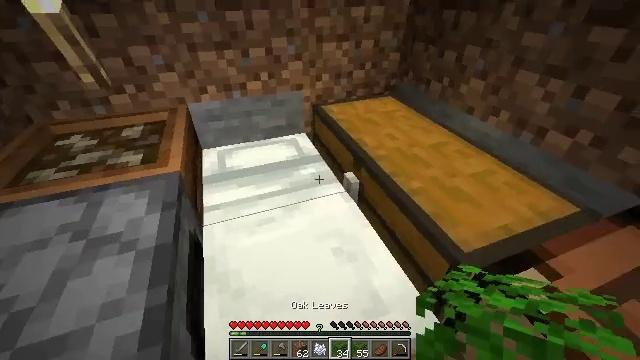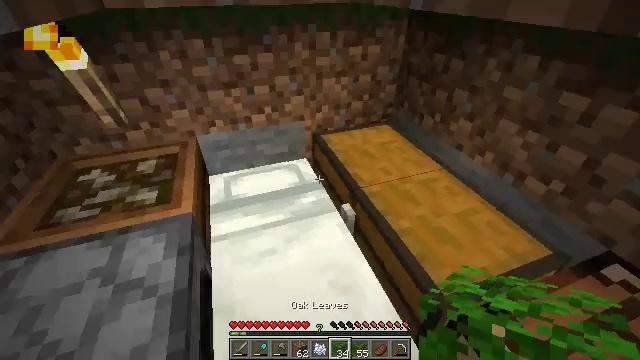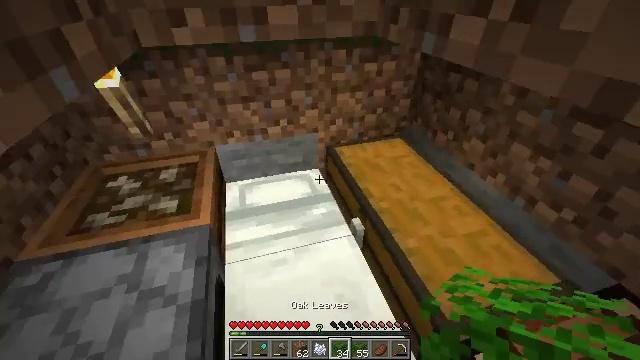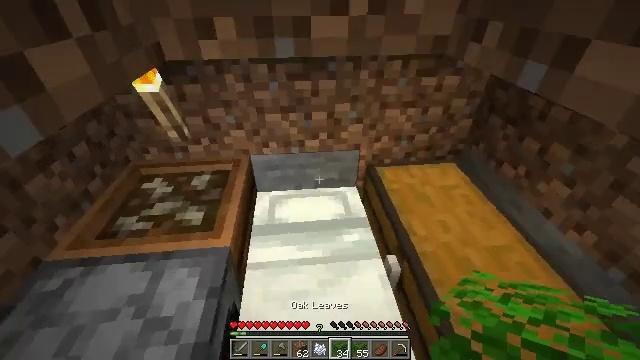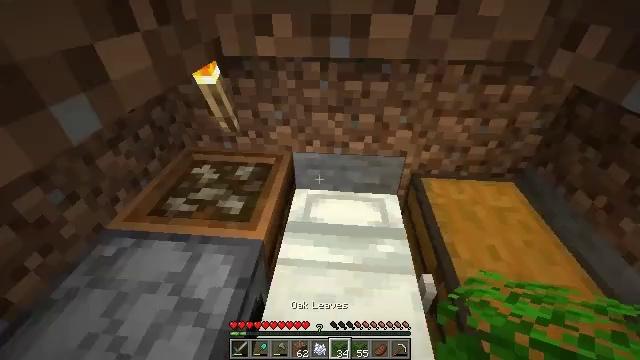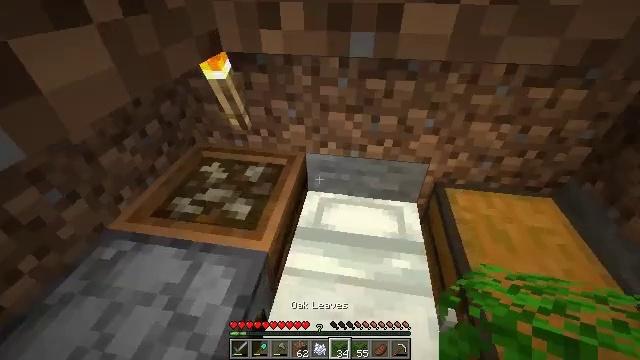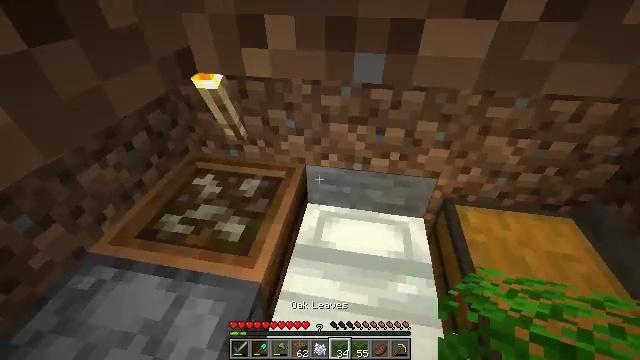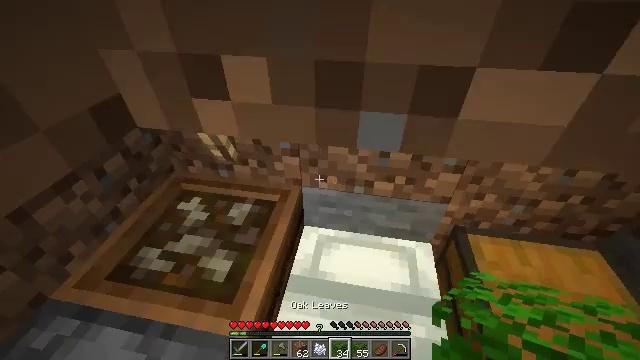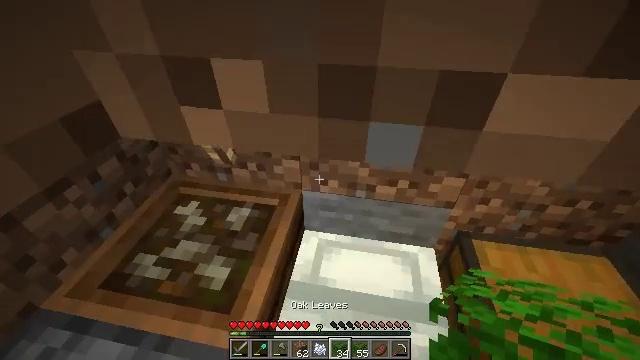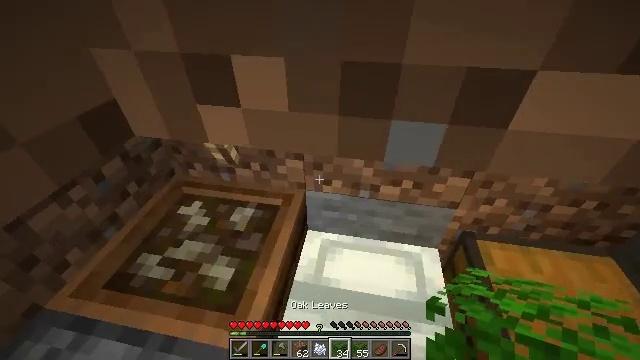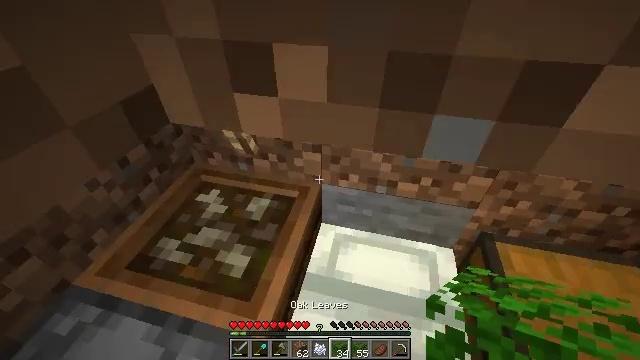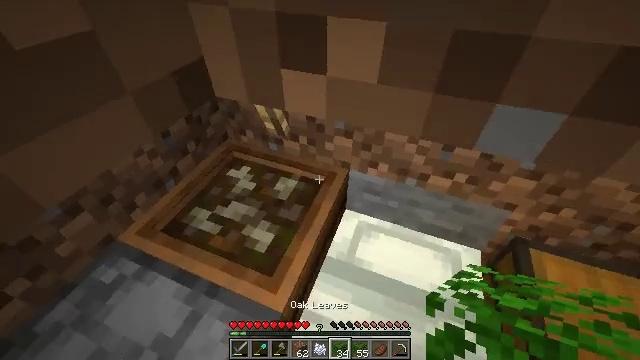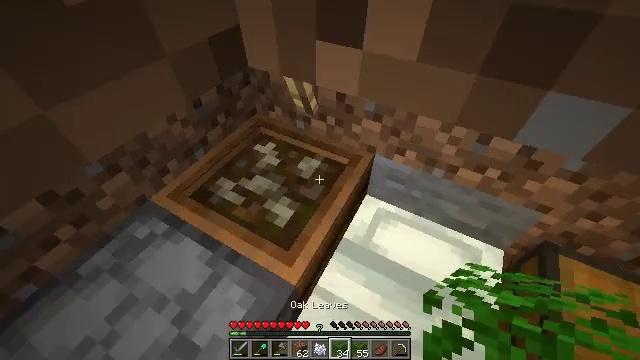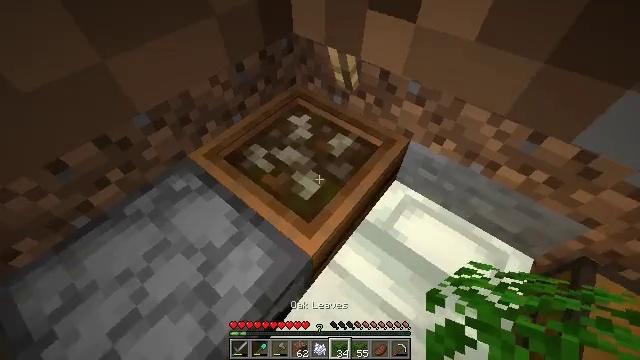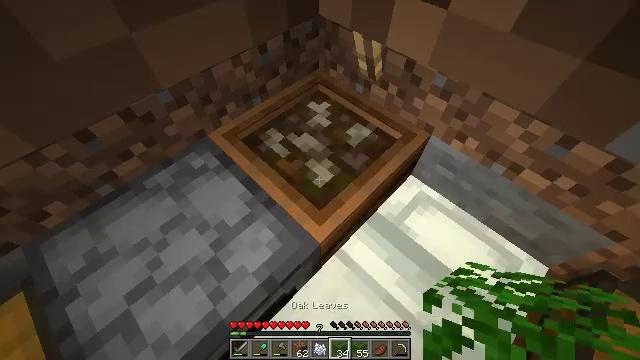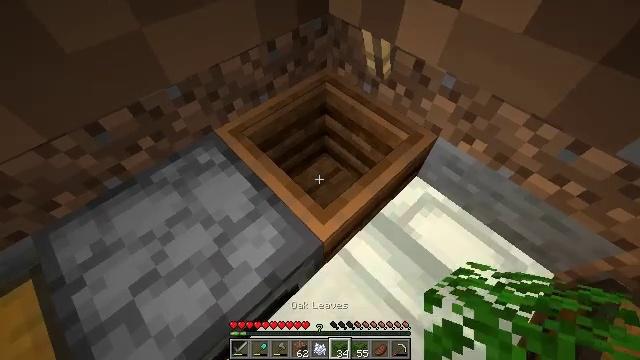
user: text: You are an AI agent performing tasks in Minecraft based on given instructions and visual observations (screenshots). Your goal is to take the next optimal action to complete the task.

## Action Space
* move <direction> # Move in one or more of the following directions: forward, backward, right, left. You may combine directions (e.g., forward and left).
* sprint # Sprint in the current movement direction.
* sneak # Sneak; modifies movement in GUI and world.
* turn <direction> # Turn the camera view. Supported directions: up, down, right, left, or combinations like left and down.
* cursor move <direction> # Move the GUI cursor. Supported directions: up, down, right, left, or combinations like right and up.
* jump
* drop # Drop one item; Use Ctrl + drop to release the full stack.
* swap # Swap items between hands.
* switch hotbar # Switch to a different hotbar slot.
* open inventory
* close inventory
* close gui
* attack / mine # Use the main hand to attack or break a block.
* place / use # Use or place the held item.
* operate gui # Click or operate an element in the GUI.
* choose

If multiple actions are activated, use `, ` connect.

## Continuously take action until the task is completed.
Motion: motion action
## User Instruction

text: Check crafting table to make white dye.
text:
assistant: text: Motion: move forward, jump
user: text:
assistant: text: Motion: move forward, turn left, jump
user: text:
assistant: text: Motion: move forward, turn left, jump
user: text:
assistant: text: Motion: move forward, turn left
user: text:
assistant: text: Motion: move forward, turn left and down
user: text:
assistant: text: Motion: move forward
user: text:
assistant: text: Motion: move forward
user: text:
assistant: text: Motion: move forward
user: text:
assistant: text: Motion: move forward
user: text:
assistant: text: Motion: turn left and down
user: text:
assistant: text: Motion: turn left and down
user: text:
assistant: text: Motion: turn left and down
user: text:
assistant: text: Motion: turn left and down
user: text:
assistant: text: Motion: turn left and down
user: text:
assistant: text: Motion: turn left, use / place
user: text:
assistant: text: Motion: use / place
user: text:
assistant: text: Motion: use / place
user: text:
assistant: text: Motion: turn left and up
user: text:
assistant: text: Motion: no_op
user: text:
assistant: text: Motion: no_op
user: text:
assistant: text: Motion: no_op
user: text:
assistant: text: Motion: no_op
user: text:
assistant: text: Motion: no_op
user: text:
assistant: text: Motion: no_op
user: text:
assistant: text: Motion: use / place
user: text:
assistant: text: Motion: use / place
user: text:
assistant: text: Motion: use / place
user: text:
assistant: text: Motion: turn right, use / place
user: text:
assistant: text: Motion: use / place
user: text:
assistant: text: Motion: use / place